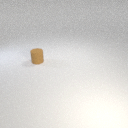
small brown rubber cylinder